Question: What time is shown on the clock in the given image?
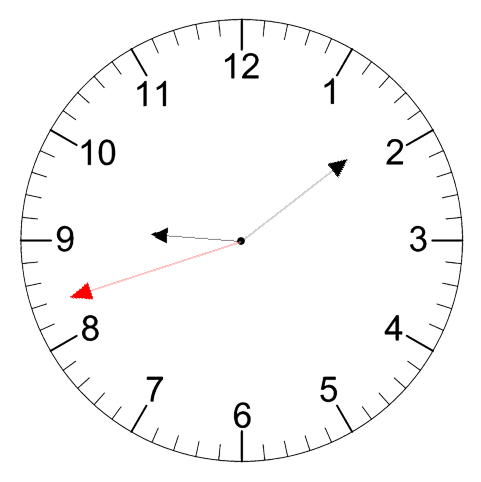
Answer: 09:08:42